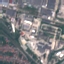
Land use / land cover: Industrial